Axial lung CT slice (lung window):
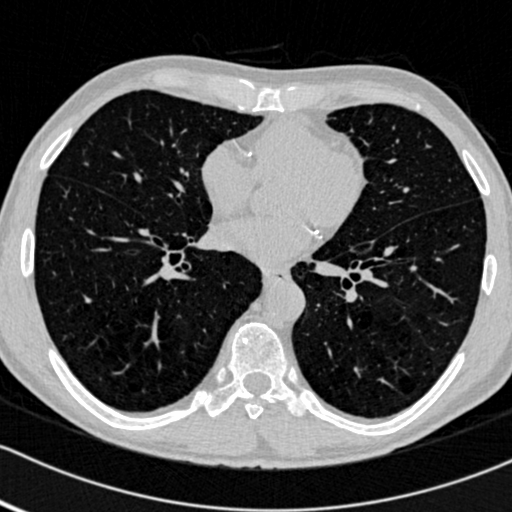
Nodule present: no